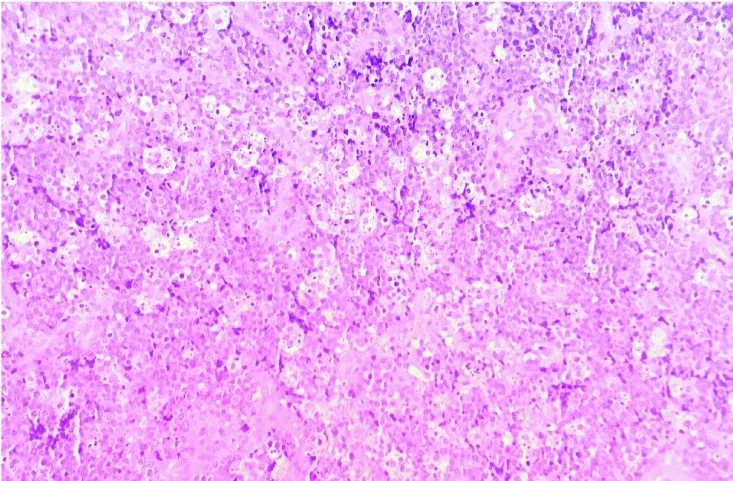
Histopathological examination of the sample. . Hematoxylin & eosin 20x revealing "Starry-sky" pattern from pleomorphic, and ,highly apoptotic lymphocytes, and ,macrophages.
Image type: pathology (h&e)